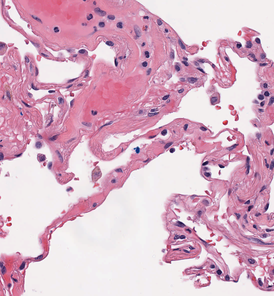
Tumor epithelial tissue: no
Tumor-associated stroma tissue: no
Normal tissue: yes